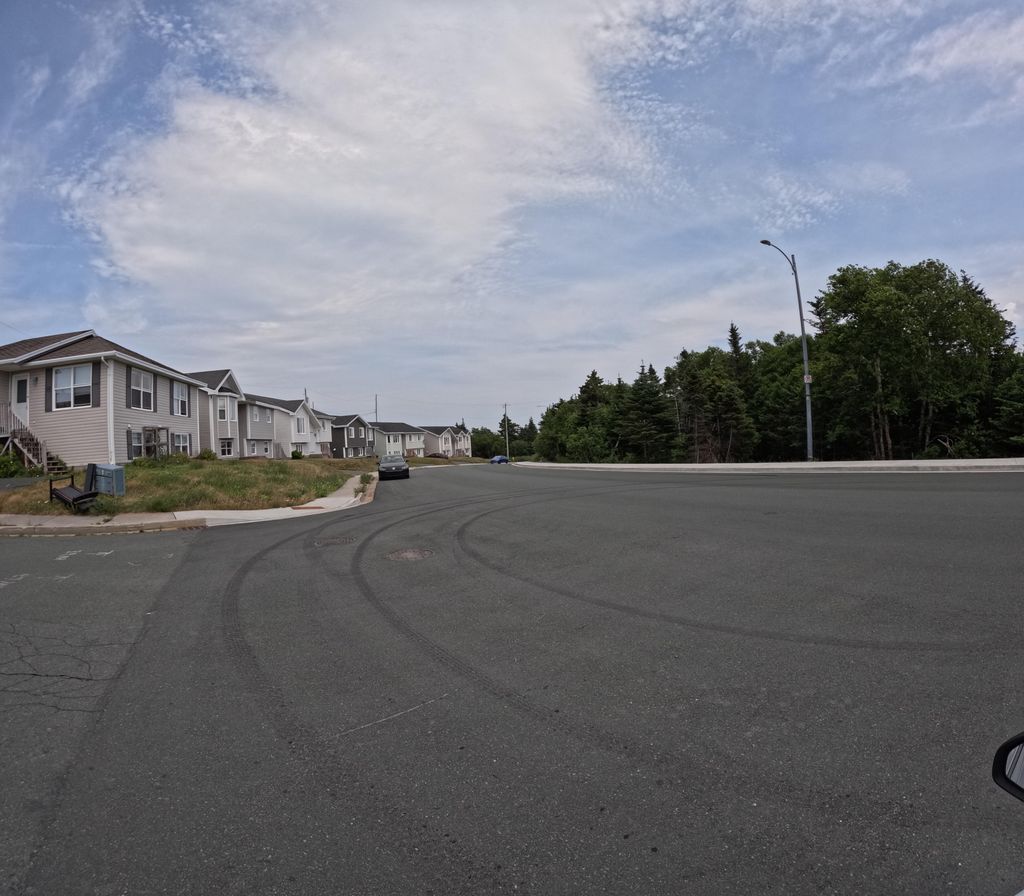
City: st_johns